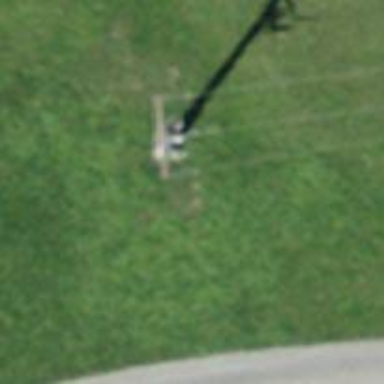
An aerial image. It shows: Power pole.